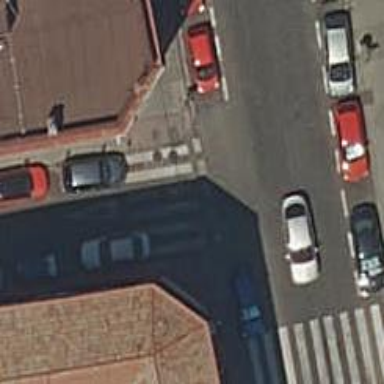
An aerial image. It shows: Uncontrolled zebra crossing.